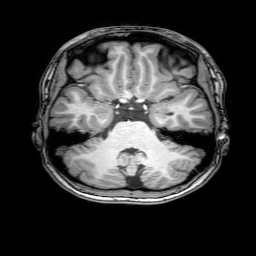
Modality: T1w
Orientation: coronal
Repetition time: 0.00828 s
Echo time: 0.00388 s